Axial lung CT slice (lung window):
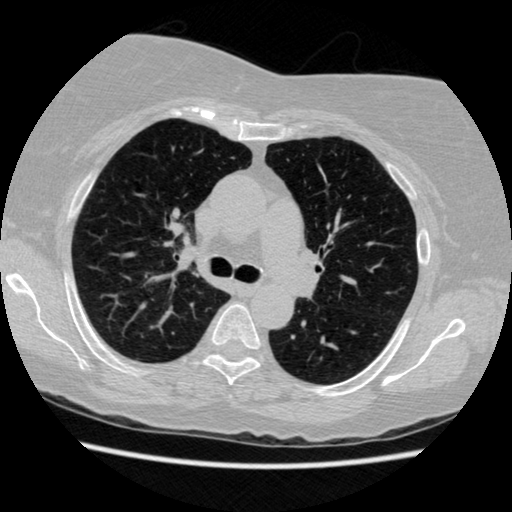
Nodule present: no